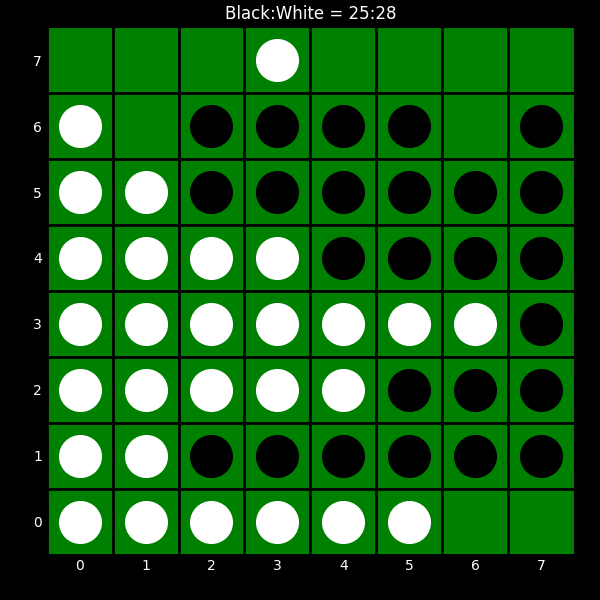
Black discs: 25
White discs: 28